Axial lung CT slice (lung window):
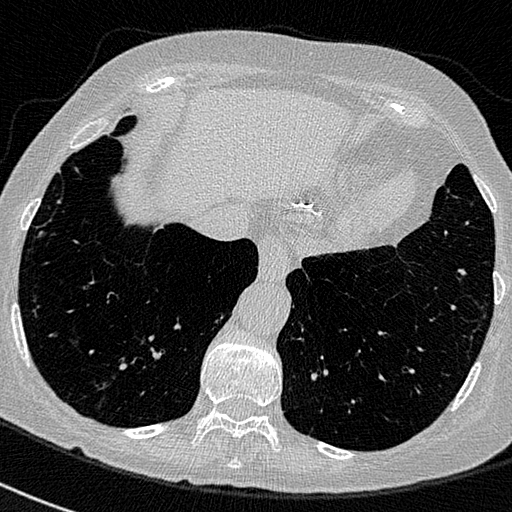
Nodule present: no